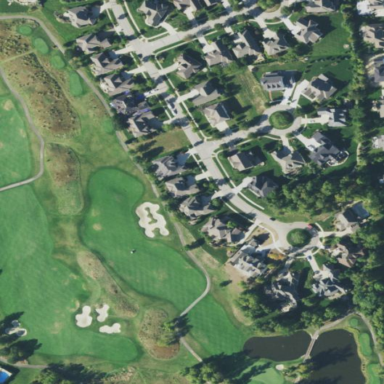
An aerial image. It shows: Golf cartpath that is also road path.